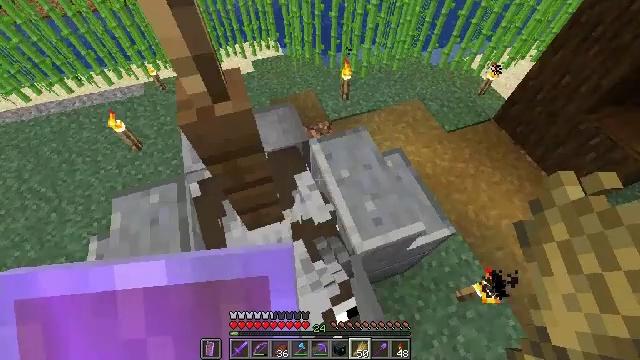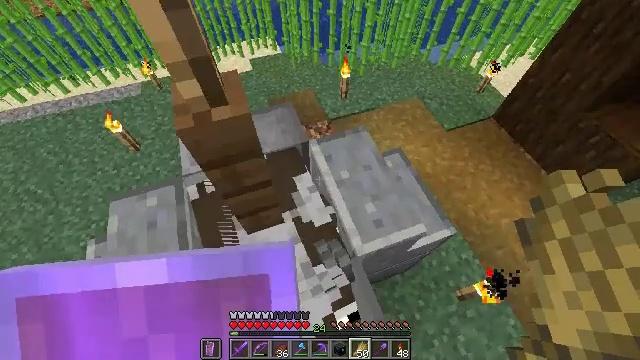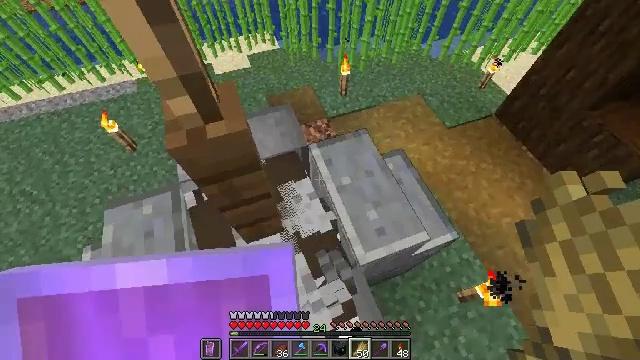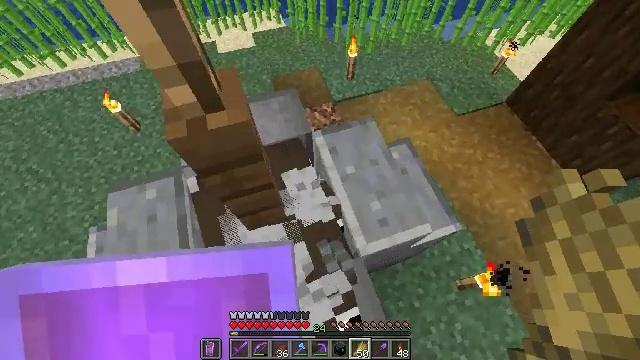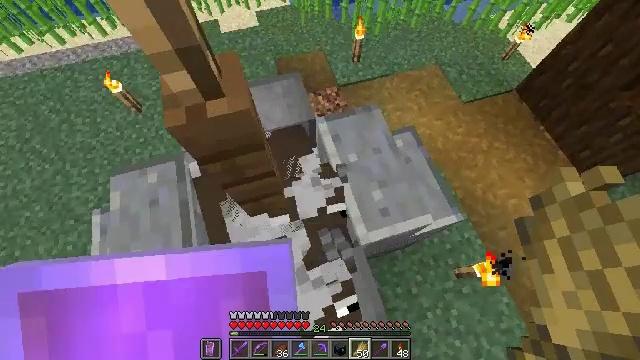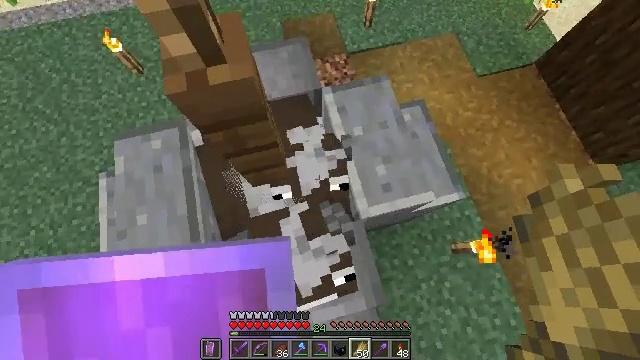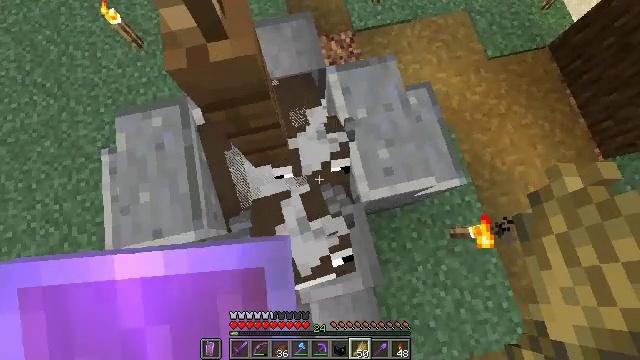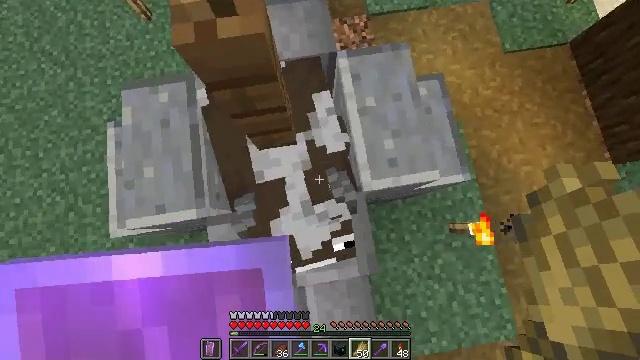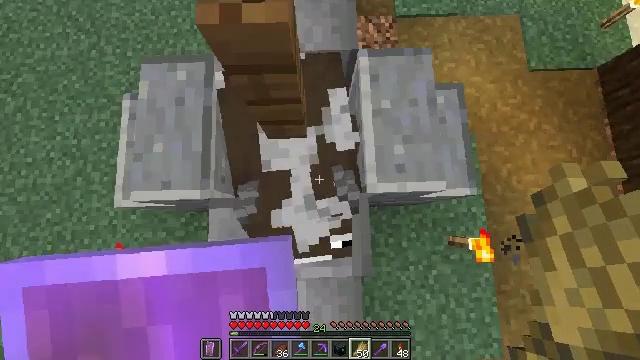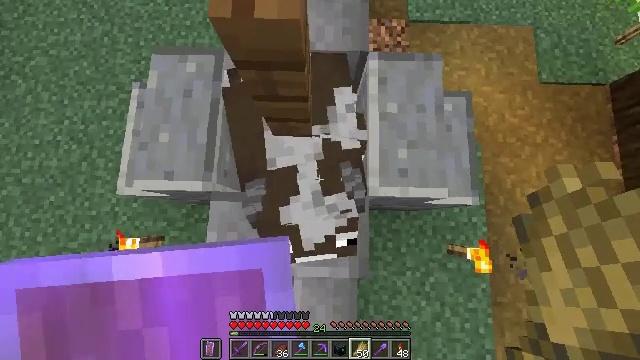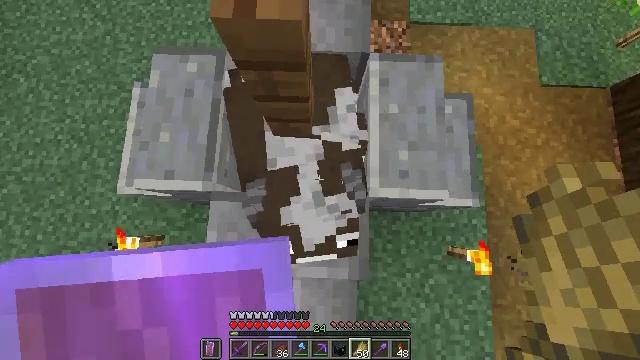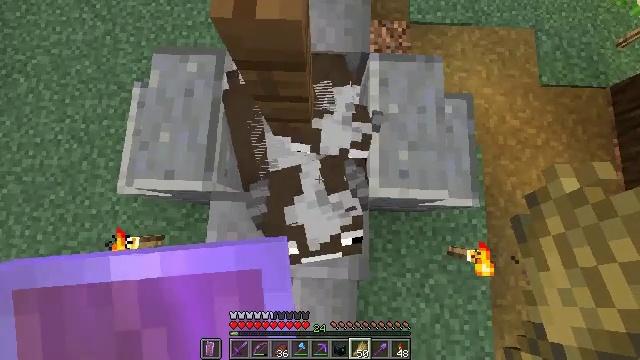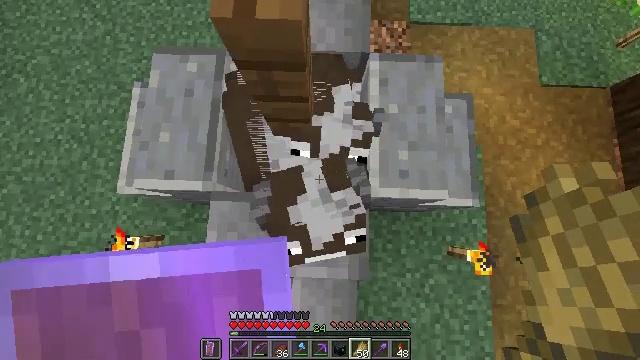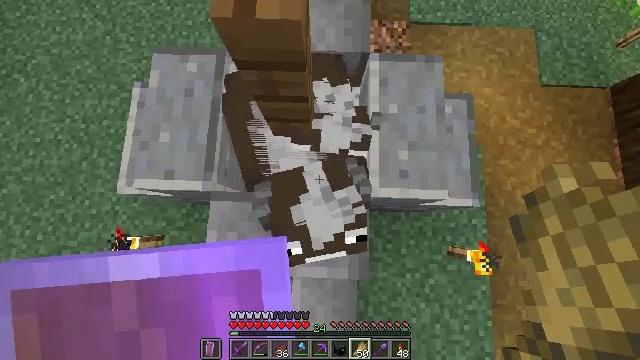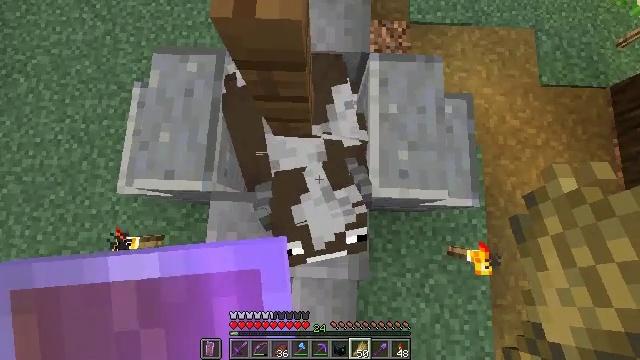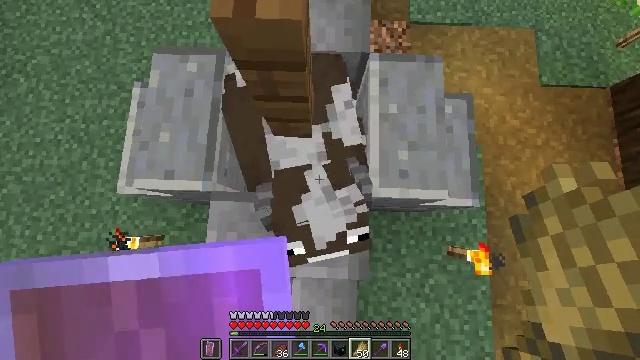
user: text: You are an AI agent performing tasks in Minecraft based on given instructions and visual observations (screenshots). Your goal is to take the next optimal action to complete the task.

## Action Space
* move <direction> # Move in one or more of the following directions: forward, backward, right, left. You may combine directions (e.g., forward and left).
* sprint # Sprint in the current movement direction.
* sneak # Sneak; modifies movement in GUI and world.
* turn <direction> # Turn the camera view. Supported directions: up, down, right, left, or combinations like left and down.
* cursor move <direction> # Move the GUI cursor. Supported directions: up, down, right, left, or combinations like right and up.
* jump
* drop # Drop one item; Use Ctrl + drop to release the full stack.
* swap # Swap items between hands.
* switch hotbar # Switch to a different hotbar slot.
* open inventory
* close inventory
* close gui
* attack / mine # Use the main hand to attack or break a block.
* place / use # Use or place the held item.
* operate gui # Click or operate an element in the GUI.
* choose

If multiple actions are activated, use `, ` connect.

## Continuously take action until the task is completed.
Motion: motion action
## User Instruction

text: Hunt animals.
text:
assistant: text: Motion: no_op
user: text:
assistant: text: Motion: turn down
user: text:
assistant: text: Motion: turn left and down
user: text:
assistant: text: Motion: turn left and down
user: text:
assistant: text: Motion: turn left and down, use / place
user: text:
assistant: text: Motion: turn left and down, use / place
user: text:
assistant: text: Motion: turn left and down, use / place
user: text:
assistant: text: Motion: turn left, use / place
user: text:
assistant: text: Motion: turn left, use / place
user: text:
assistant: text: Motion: use / place
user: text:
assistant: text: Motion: no_op
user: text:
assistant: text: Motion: use / place
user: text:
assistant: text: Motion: use / place
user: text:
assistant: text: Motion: use / place
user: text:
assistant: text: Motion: use / place
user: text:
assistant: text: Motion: turn left
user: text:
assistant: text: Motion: turn left, use / place
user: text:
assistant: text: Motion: turn left and down, use / place
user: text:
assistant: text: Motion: move right, turn left and down, use / place
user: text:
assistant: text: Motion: move right, turn left, use / place
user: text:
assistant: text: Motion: move right, turn left and up
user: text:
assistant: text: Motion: move right, turn left and up
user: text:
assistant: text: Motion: move right, turn left, use / place
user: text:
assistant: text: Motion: turn left and down, use / place
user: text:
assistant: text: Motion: use / place
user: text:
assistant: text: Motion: use / place
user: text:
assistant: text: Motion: no_op
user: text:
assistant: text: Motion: no_op
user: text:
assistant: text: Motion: no_op
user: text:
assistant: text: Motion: no_op